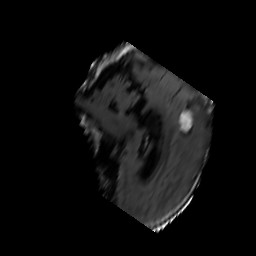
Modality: FLAIR
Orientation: sagittal
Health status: ill
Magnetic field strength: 3 T